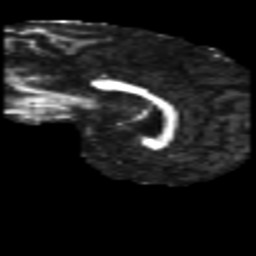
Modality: FA
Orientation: sagittal
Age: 47
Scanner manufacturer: philips
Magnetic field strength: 3 T
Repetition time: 8.6 s
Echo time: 0.127 s